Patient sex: M
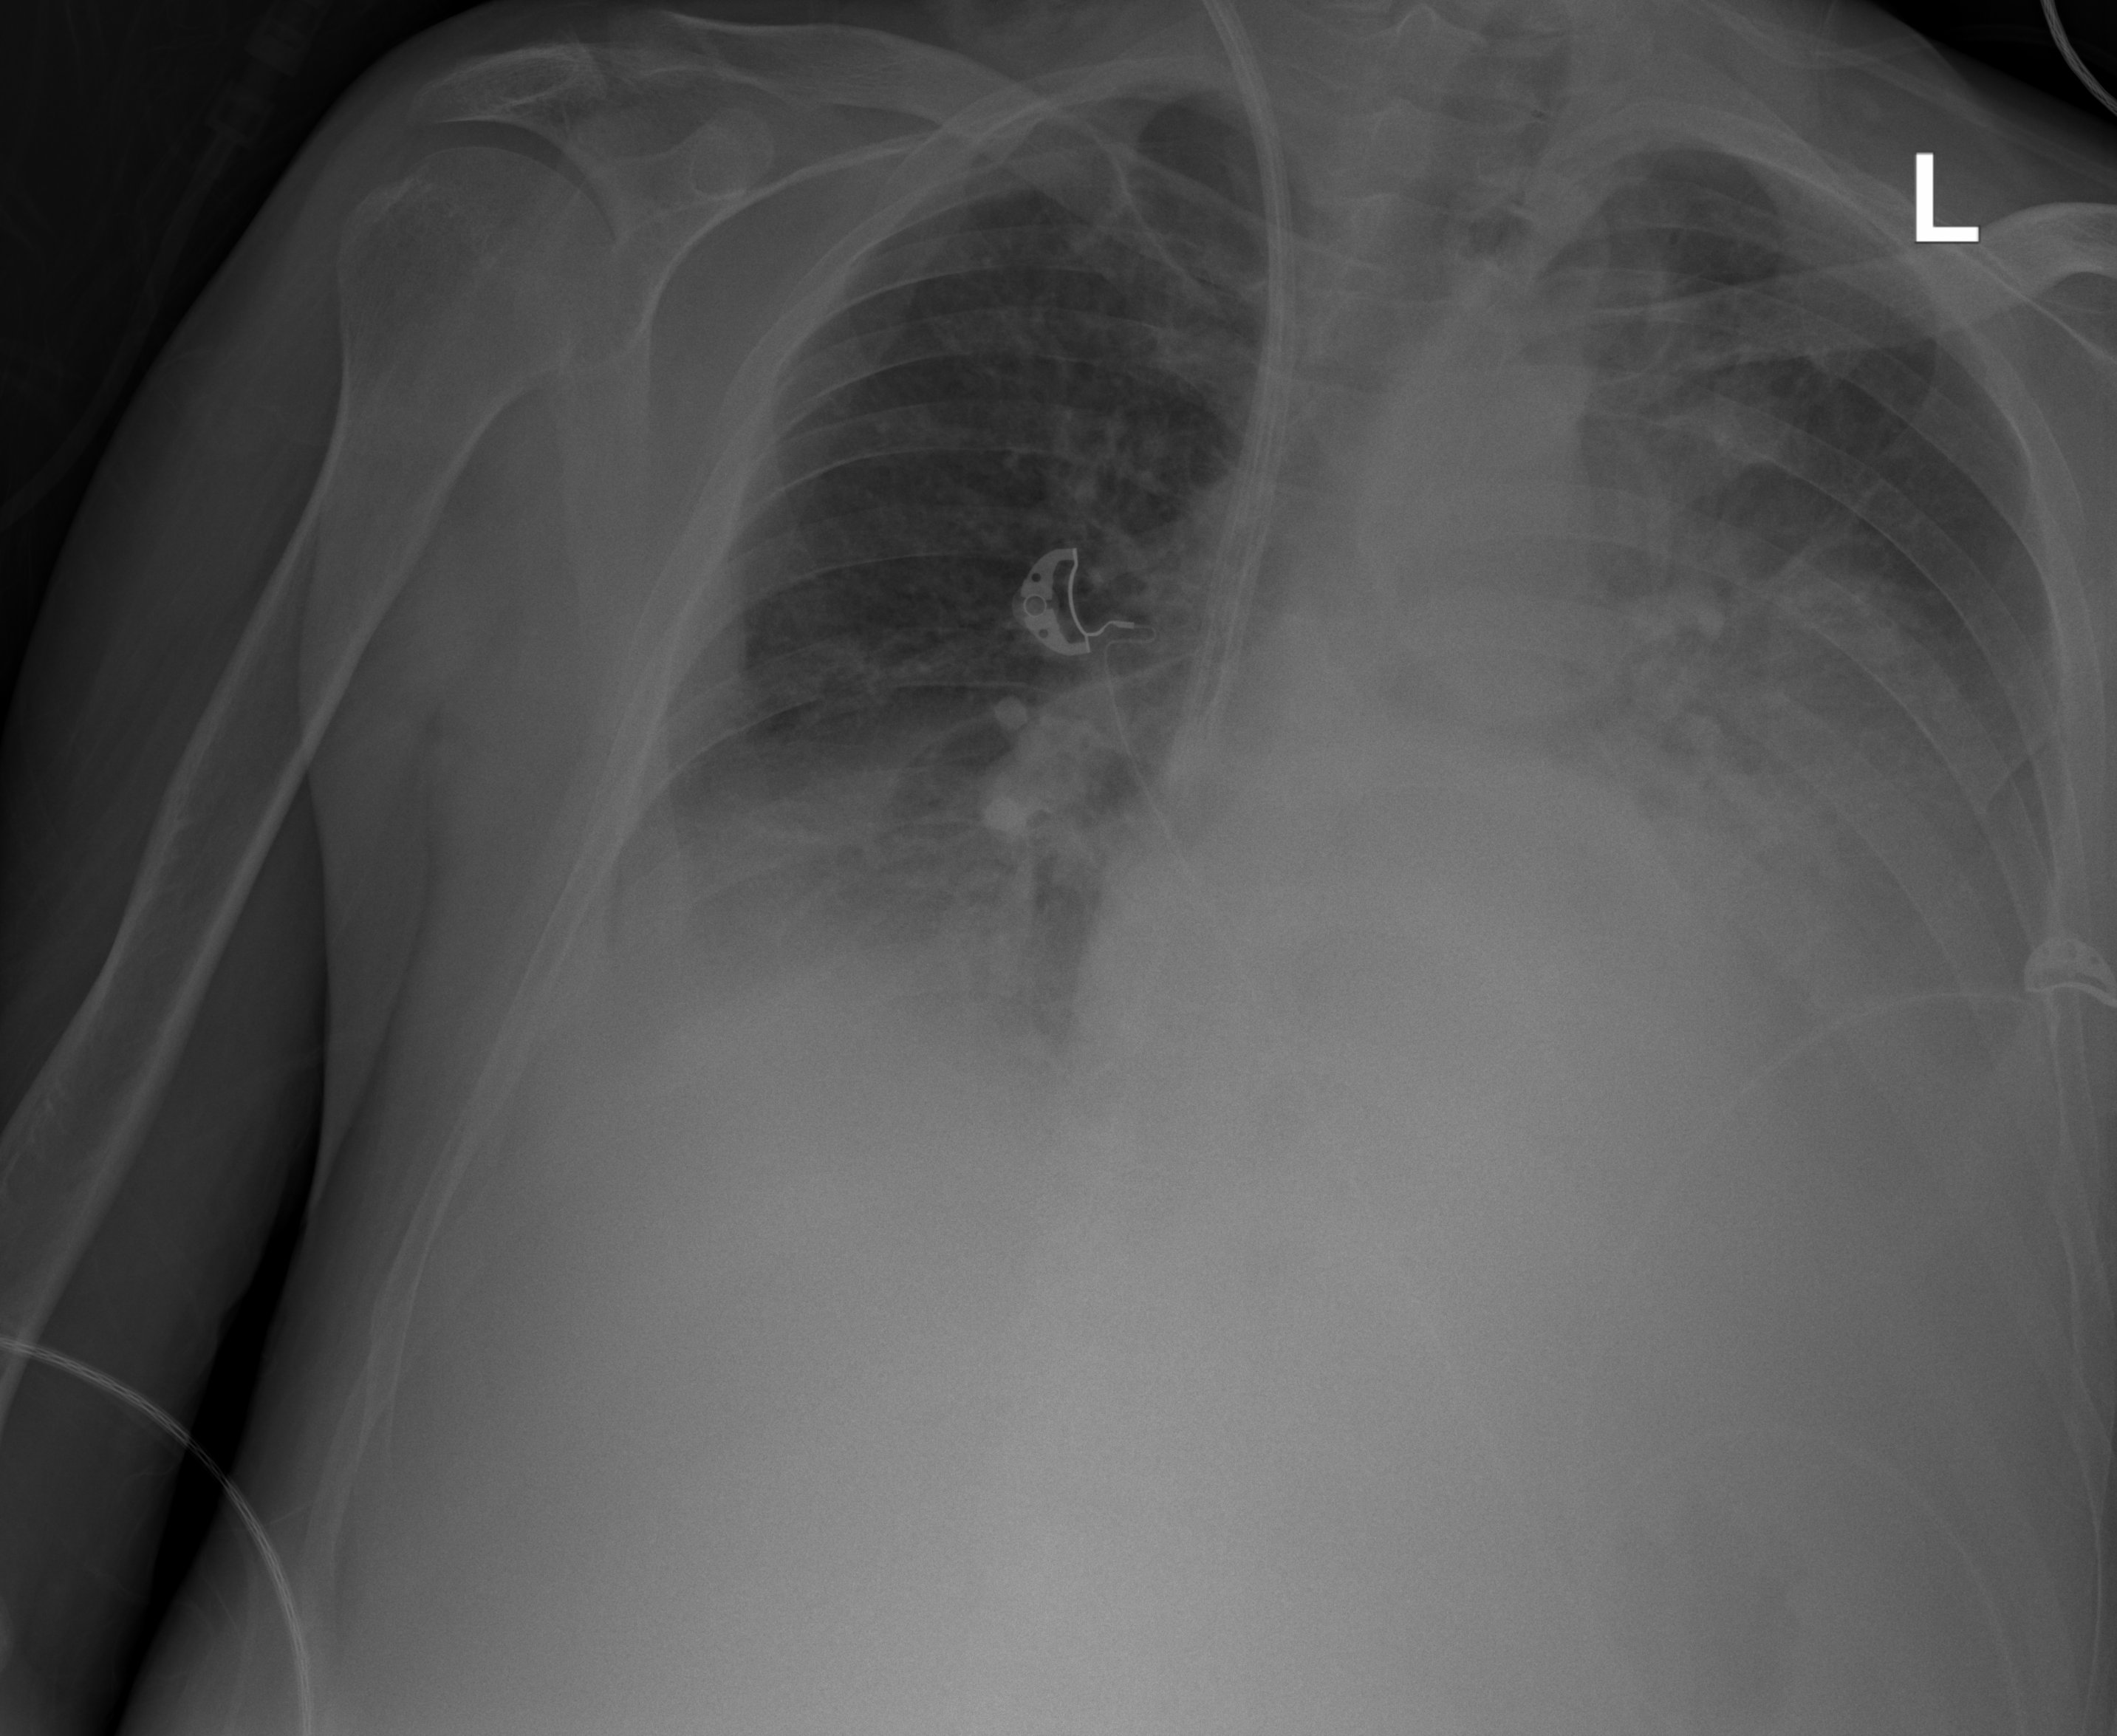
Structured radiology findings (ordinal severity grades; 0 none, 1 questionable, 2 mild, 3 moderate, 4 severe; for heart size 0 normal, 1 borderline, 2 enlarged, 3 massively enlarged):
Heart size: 0
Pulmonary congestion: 1
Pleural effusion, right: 2
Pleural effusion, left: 3
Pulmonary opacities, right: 1
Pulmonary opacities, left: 3
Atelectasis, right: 2
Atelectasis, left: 3